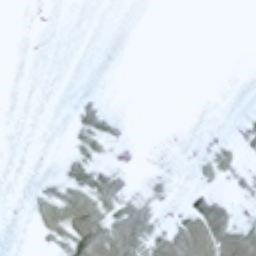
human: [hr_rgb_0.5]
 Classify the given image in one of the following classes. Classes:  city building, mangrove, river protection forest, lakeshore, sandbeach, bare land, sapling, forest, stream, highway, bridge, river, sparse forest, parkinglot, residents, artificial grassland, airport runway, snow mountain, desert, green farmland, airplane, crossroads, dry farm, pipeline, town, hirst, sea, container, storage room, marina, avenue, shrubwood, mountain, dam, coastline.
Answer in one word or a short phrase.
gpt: snow mountain